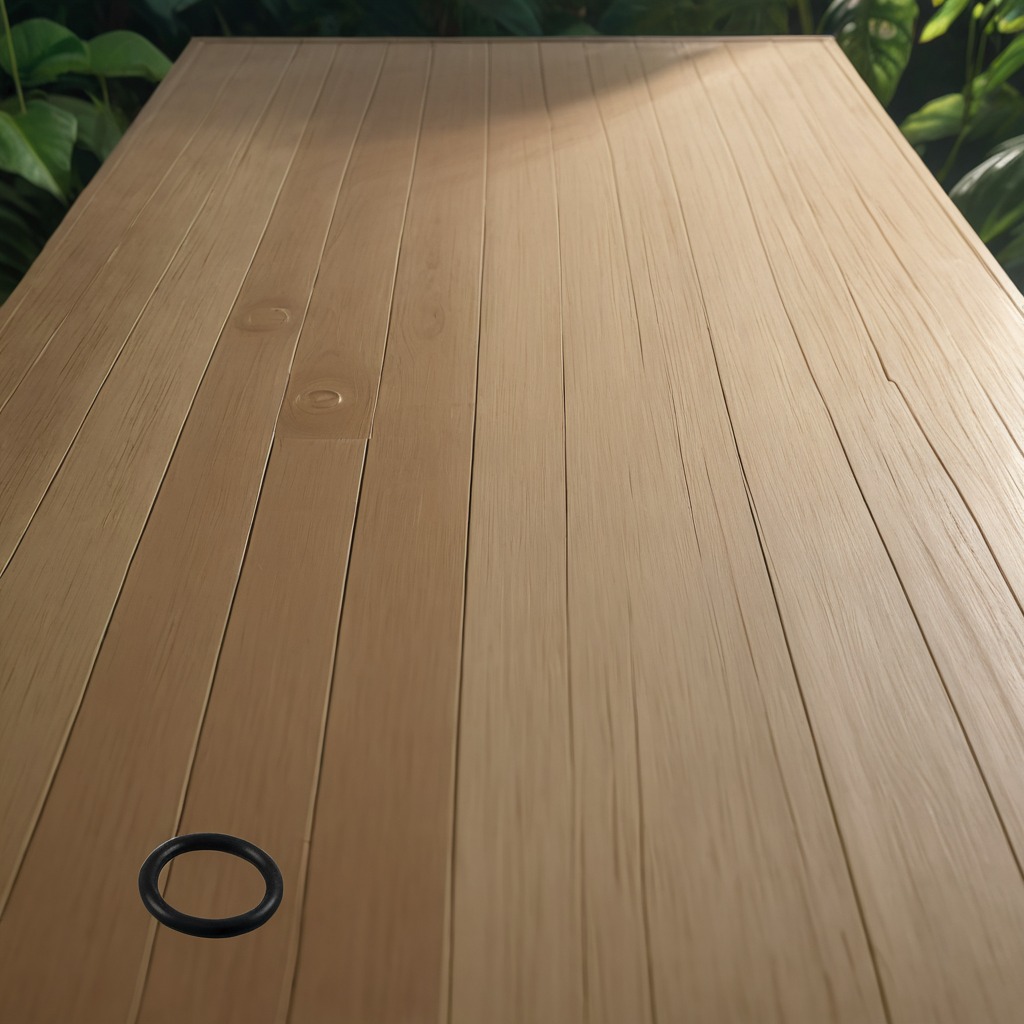
A rubber O-ring is lying on a wooden table inside a jungle field workshop tent humid ambient light worn but